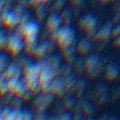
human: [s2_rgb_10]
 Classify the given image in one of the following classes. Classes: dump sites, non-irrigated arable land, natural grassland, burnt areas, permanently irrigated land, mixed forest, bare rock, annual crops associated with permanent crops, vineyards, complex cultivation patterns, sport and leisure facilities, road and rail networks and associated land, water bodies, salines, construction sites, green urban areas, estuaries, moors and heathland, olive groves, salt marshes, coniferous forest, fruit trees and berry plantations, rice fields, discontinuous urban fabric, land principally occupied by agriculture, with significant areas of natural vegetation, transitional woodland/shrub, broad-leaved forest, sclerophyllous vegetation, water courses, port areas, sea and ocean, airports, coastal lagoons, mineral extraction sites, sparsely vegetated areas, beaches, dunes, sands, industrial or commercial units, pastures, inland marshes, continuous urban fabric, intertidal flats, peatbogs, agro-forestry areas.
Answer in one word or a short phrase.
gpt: sea and ocean